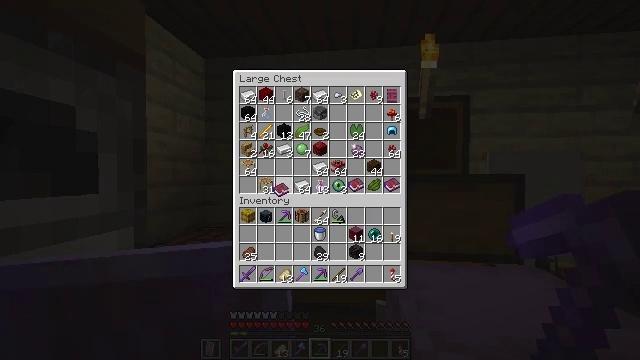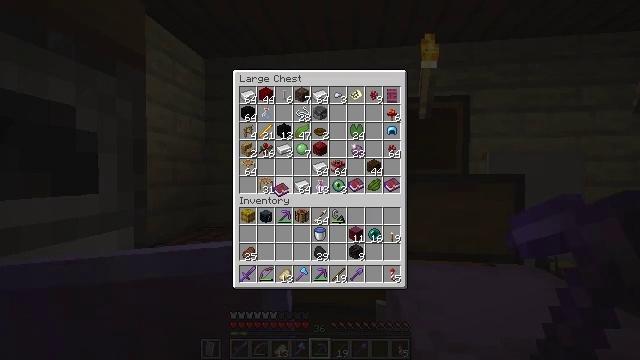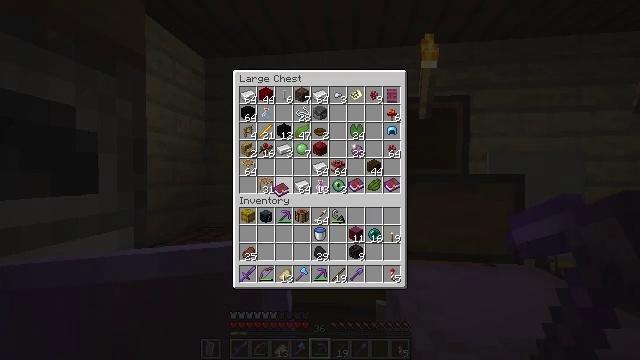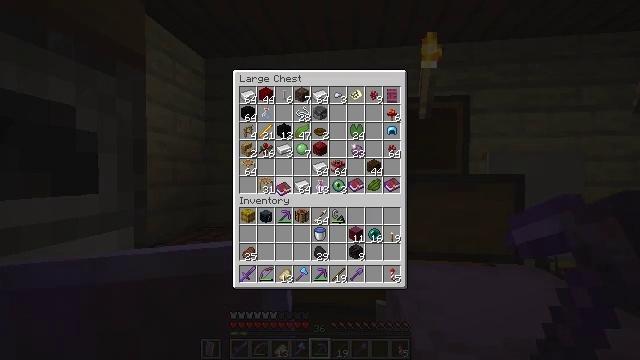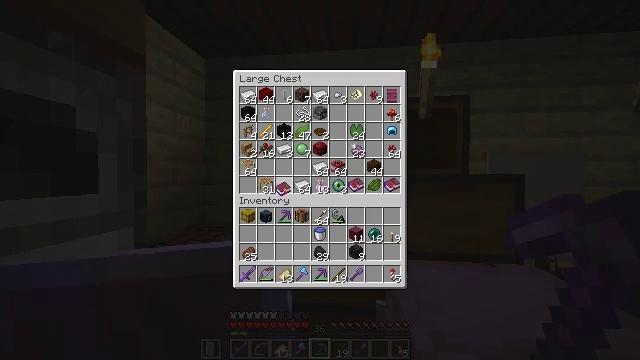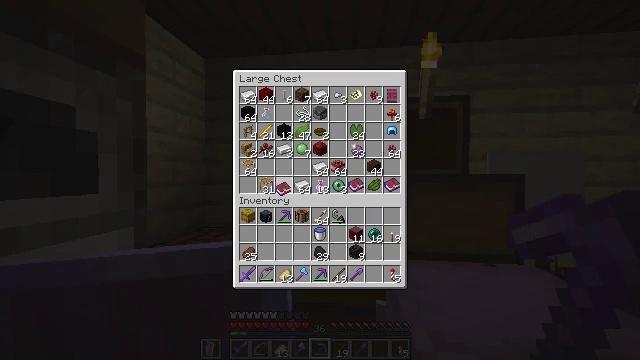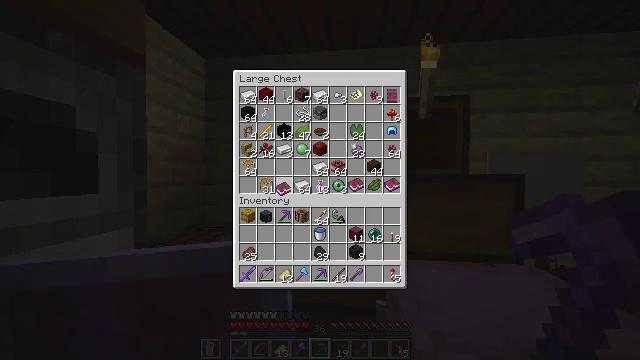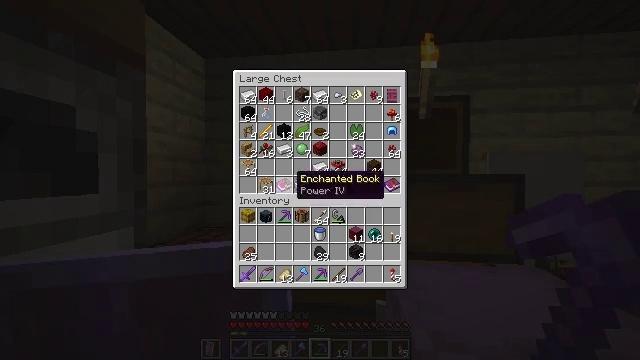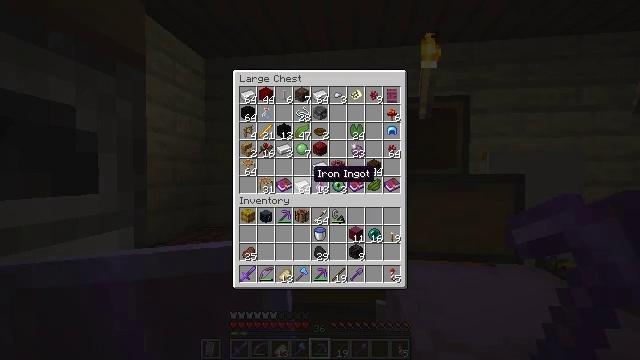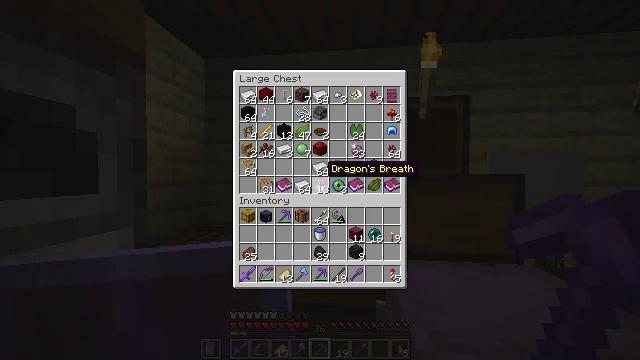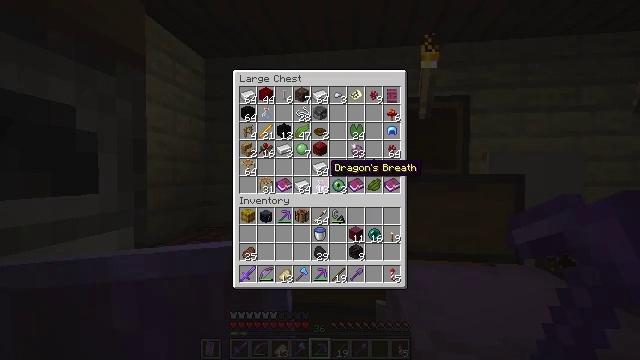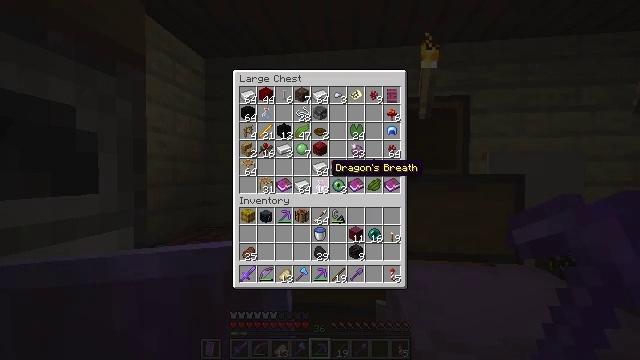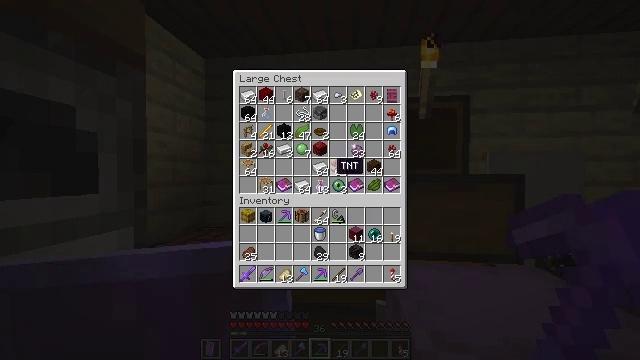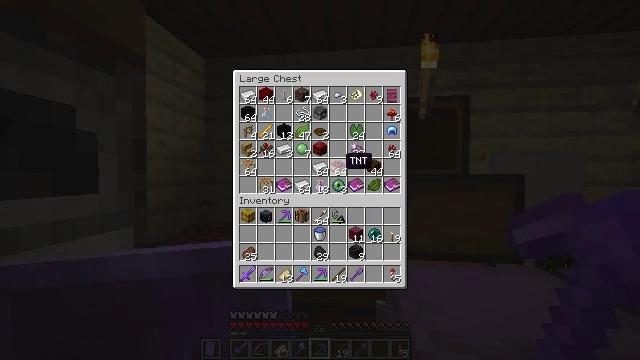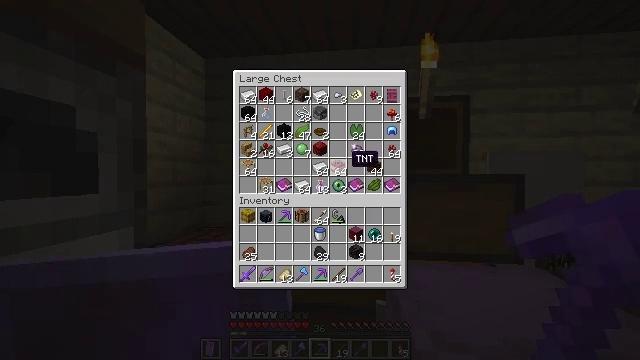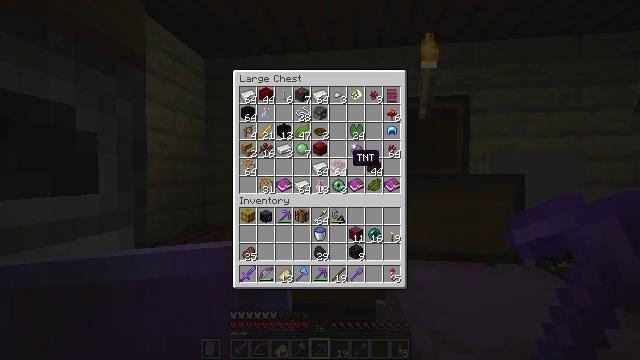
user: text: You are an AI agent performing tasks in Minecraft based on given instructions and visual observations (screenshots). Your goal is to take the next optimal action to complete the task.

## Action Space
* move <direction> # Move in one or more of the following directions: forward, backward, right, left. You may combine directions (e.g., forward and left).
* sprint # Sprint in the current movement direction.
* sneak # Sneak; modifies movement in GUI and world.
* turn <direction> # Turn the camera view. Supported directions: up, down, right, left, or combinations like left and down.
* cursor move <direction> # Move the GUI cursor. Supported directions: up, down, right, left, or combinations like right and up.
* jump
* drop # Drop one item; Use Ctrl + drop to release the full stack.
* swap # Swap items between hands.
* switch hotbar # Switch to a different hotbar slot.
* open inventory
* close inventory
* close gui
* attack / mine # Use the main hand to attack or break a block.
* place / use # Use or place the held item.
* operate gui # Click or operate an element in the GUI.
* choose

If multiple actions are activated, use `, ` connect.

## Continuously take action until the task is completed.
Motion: motion action
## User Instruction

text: Transform crimson stems into crimson planks.
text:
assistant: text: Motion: no_op
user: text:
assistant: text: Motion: no_op
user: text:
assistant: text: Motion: no_op
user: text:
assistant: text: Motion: no_op
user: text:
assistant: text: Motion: attack / mine
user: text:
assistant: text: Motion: attack / mine
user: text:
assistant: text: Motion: no_op
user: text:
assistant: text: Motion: turn right
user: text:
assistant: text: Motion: turn right
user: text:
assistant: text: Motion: no_op
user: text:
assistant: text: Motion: no_op
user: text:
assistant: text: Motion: no_op
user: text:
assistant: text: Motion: turn right
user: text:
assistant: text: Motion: no_op
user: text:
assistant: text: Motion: no_op
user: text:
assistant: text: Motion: no_op
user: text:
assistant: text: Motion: no_op
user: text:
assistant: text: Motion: attack / mine
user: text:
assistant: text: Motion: attack / mine
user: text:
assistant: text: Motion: no_op
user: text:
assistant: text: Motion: no_op
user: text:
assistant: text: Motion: turn right and down
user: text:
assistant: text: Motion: turn right and down
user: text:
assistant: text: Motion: turn down
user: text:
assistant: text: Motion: no_op
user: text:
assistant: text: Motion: no_op
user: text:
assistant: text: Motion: no_op
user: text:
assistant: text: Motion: no_op
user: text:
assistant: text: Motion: no_op
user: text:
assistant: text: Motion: no_op